Current action and preconditions to check: path_clear

Your task: For each precondition in the list above, predict whether it will hold at this action.

Consider the current scene as observed from the mobile robot's camera, and analyze the predicted future states of all dynamic agents (e.g., people, animals, vehicles, or any moving entities) within the NEXT SECOND.

IMPORTANT: Only answer "very likely" if you are absolutely certain—based on strong, clear evidence—that a dynamic agent will violate the precondition in the predicted future state. Do NOT answer "very likely" for unlikely, ambiguous, or low-probability risks.

Ask yourself for each precondition: Is there a high probability, with clear and convincing evidence, that the predicted future states of any dynamic agent will interfere with the predicted future state of the currently executing action within the NEXT SECOND, causing that precondition to fail?

Assess the risk level based on these predictions. Use "likely" or "very likely" if motions create a clear risk of interference.

Use "neutral" or "improbable" if agents are nearby but their predicted paths are clearly diverging or non-conflicting.

Failure Risk Categories: "very improbable", "improbable", "neutral", "likely", "very likely"

Answer Format: Output ONLY the probability_of_failure value from these categories: "very improbable", "improbable", "neutral", "likely", "very likely"

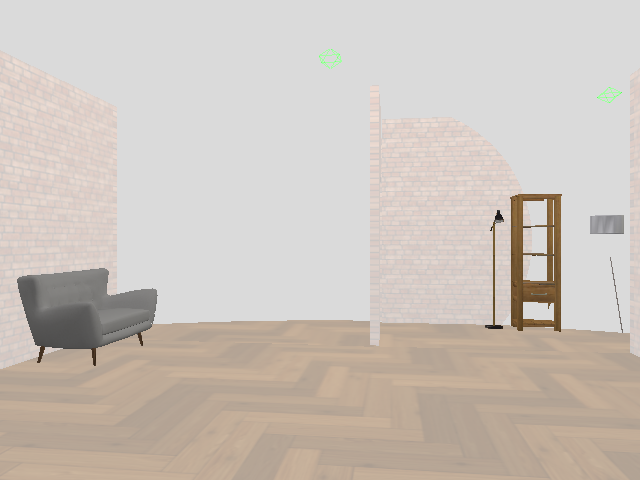

Answer: very improbable